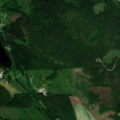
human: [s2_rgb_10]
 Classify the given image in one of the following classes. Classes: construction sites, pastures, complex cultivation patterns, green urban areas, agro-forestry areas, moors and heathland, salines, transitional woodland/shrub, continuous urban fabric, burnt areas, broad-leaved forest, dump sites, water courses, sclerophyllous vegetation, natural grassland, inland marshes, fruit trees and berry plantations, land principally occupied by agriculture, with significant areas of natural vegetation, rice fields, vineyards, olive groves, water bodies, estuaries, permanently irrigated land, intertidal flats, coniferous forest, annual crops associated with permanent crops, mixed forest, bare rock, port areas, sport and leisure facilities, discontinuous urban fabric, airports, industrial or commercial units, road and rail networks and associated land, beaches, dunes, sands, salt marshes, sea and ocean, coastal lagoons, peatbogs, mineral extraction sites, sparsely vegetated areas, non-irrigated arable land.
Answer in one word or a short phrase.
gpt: land principally occupied by agriculture, with significant areas of natural vegetation, coniferous forest, mixed forest, transitional woodland/shrub